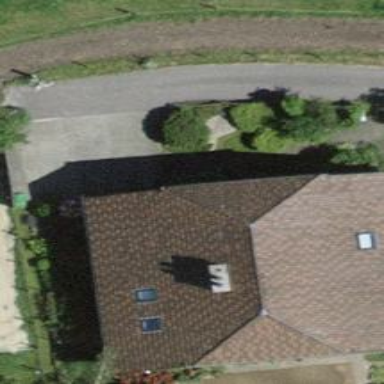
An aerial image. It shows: Residential building with half-hipped roof shape.